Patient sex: M
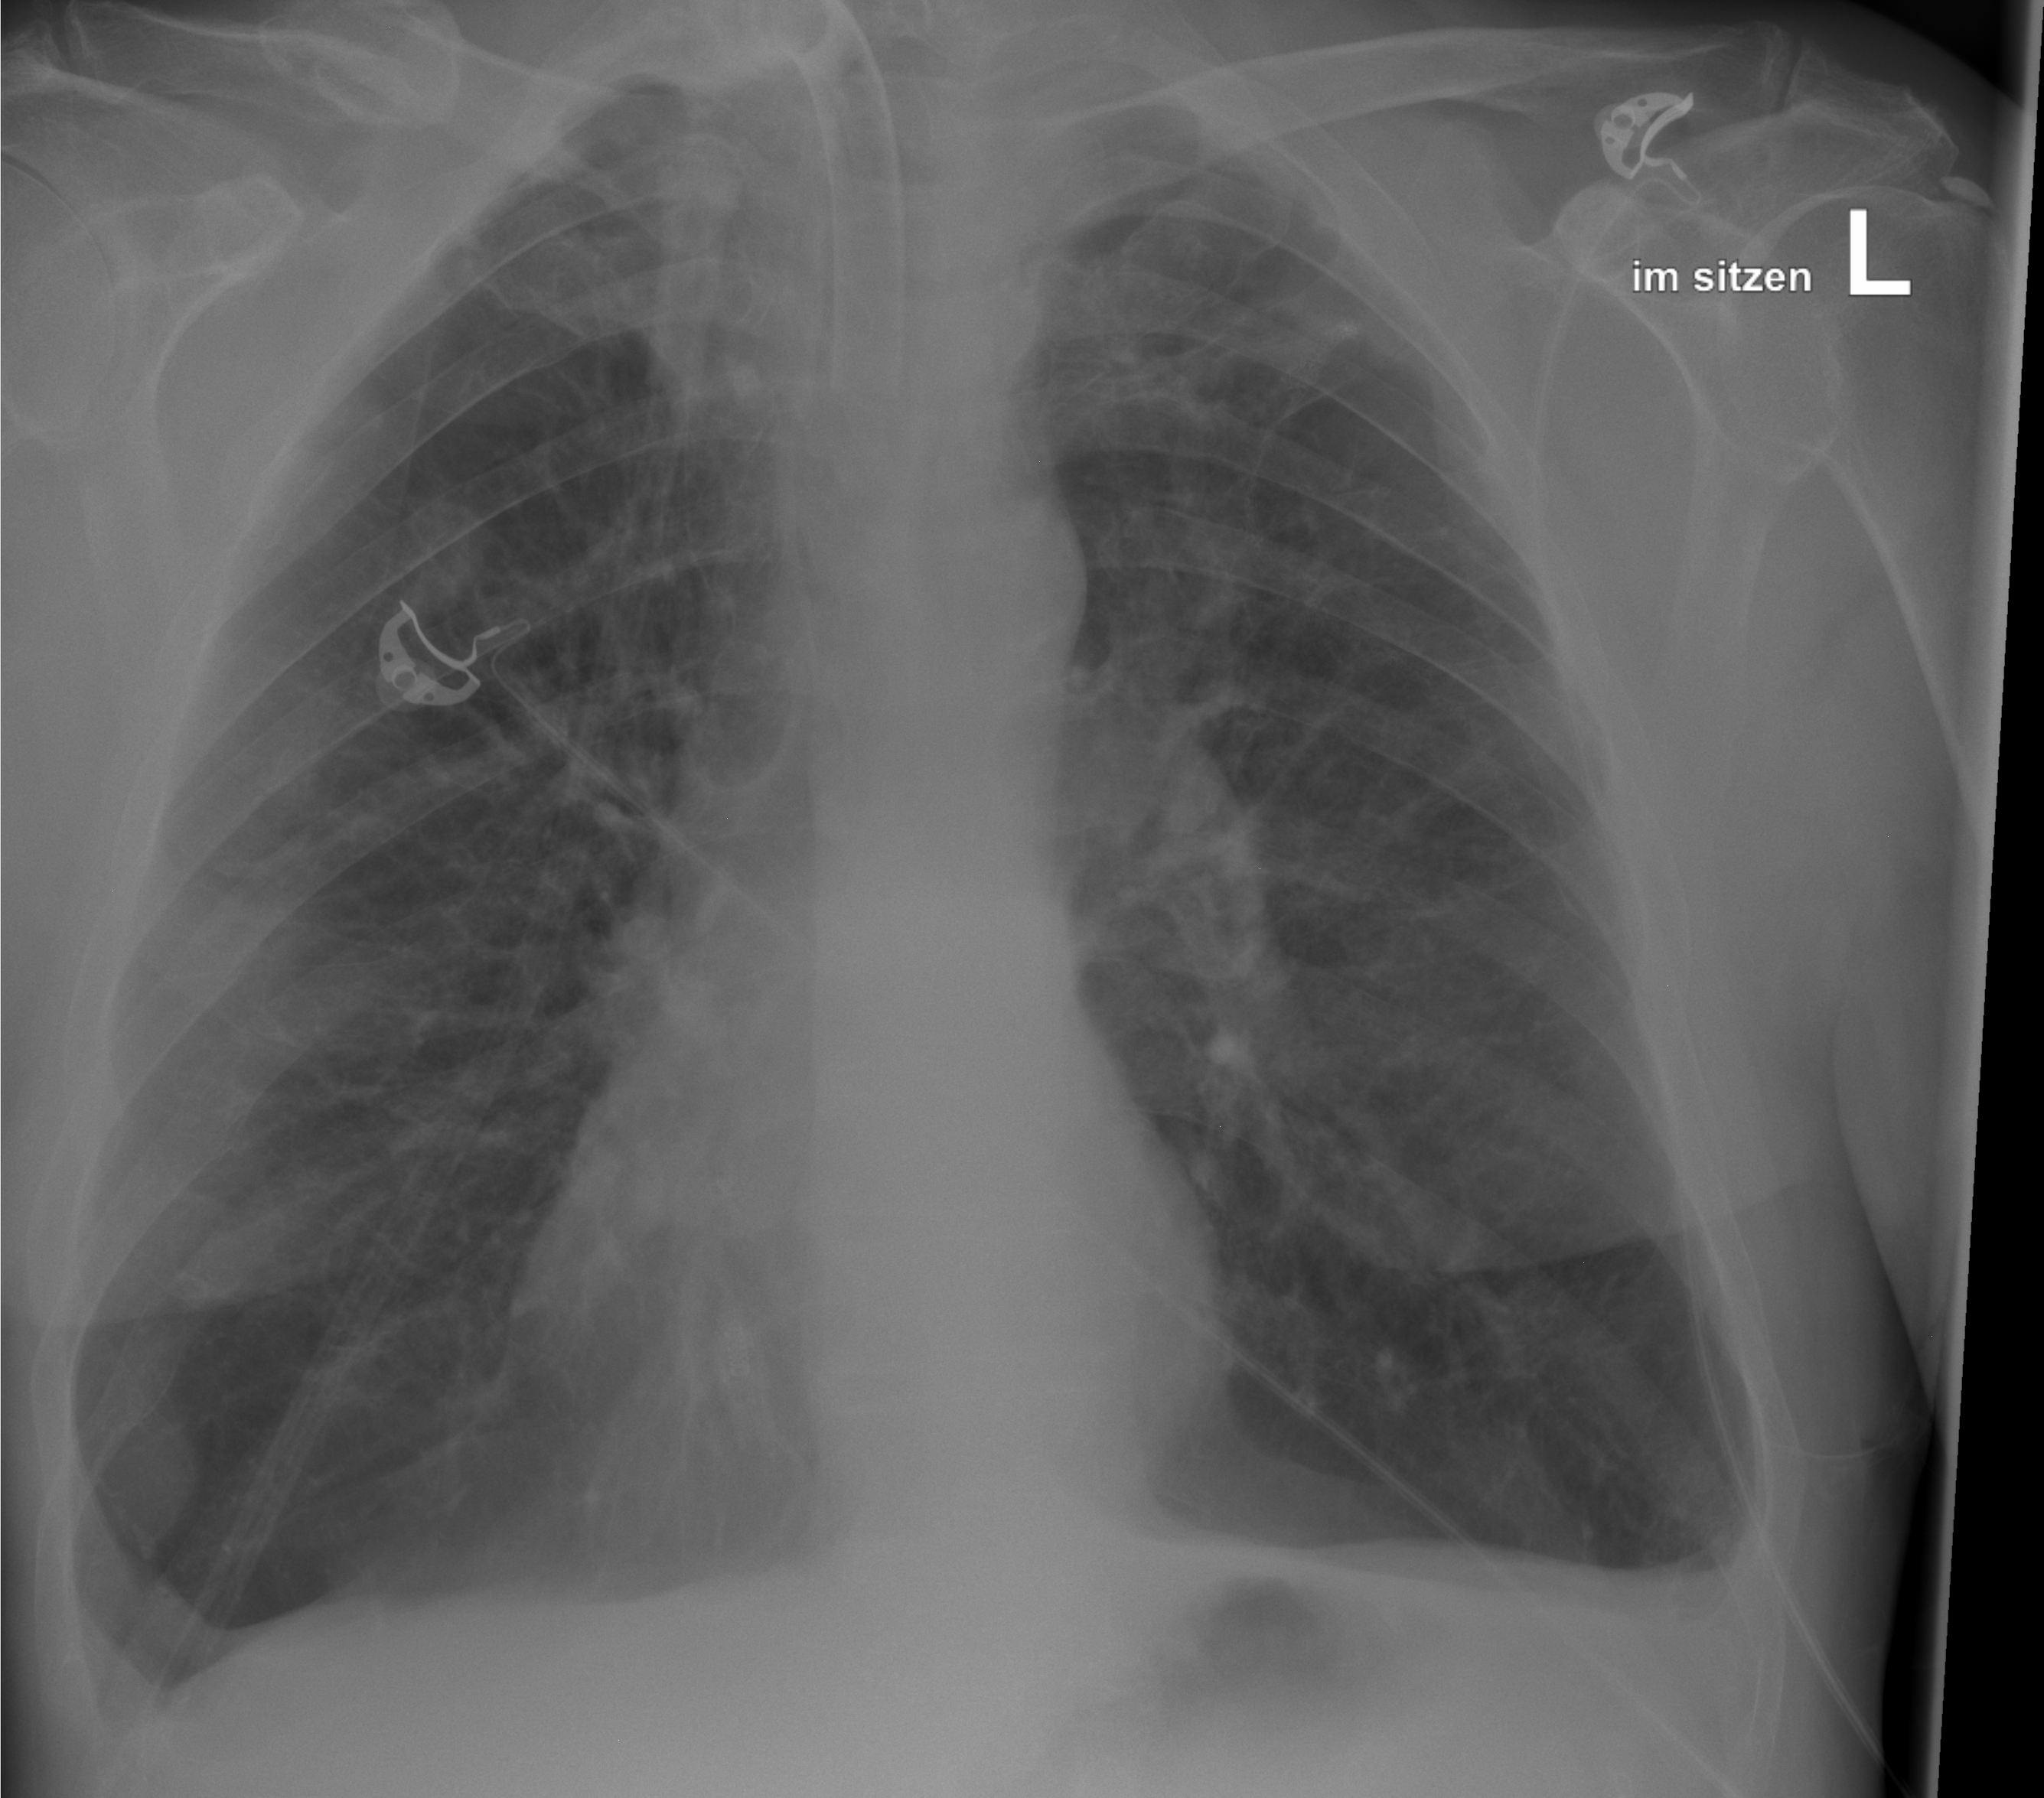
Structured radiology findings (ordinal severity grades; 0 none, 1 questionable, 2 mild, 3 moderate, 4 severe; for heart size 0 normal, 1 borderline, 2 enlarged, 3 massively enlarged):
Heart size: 0
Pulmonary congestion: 0
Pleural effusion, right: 0
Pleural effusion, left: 2
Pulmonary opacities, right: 0
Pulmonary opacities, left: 0
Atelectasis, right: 0
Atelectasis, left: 0